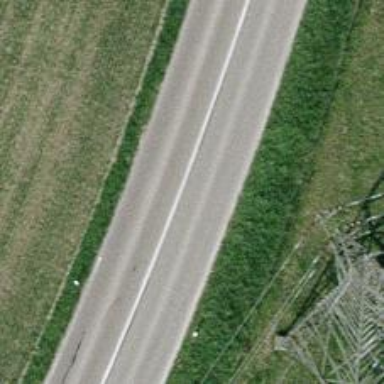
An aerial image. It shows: Secondary road.